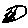
Label: house